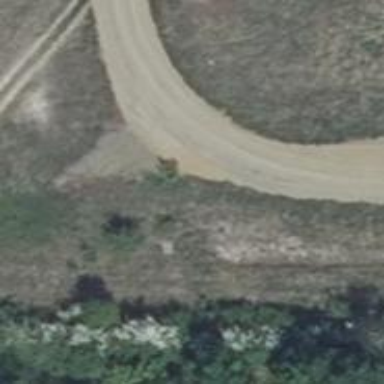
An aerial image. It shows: Gravel track with grade 2 quality.